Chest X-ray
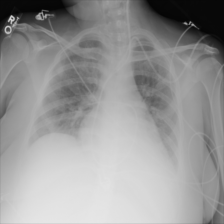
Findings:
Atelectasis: negative
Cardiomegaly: negative
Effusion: negative
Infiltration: positive
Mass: negative
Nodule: negative
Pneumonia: negative
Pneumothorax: negative
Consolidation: negative
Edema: negative
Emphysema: negative
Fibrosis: negative
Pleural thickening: negative
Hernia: negative